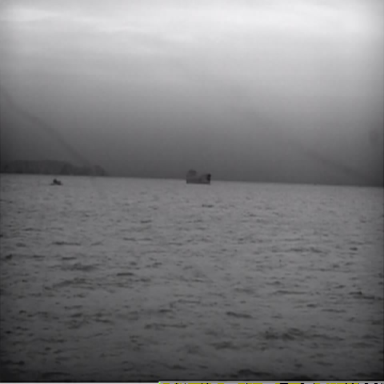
There is a liner in the infrared image.